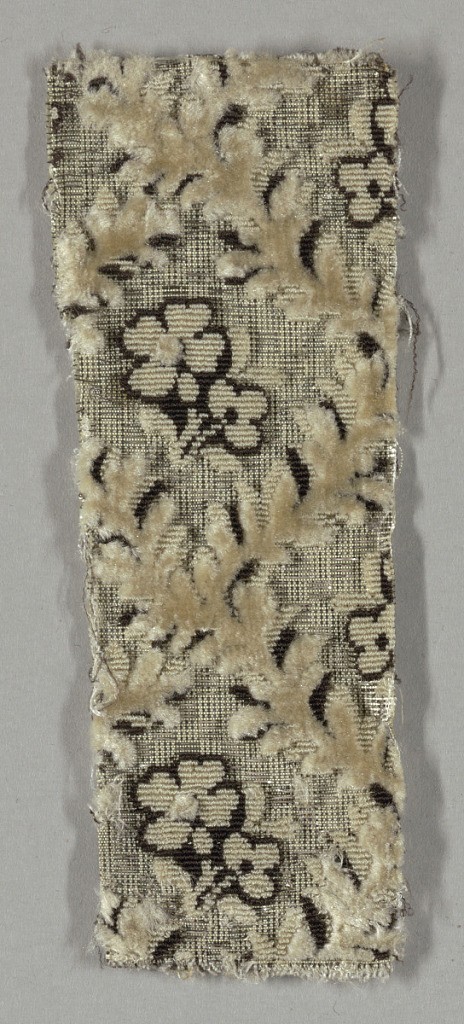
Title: Fragment
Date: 1750–1800
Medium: silk Technique: cut and uncut voided supplementary warp pile in cloth foundation (pile-on-pile velvet)
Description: Small-patterned or "miniature" velvet with a white ground shot with silver thread. Lines of laurel leaves in white cut, and black and white uncut pile, crossing diagonally forming lozenges, each lozenge enclosing a minute floral spray in black and white uncut pile, with only center of flower in white cut pile.